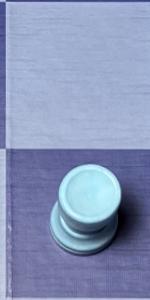
Label: Rook_White